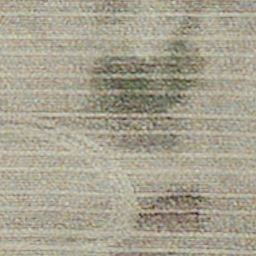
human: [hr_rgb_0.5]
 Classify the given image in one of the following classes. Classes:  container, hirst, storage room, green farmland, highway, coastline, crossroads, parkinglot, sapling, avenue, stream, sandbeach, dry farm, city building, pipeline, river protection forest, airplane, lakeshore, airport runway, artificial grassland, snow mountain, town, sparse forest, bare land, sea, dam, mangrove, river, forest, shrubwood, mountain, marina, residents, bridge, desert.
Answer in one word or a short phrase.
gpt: dry farm